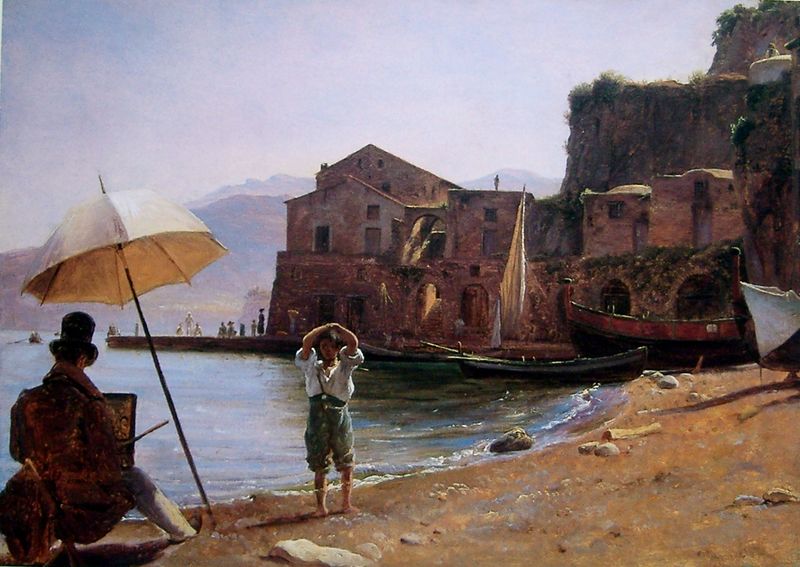
Titel: Der Maler und der Junge
Künstler: Thomas Fearnley
Schlagwörter: berg, blau, dunkel, felsen, gemälde, himmel, mann, meer, schatten, wasser, weiß, frauen, gelb, grün, impressionismus, landschaft, menschen, ocker, sand, see, sitzen, ufer, braun, fenster, hell, holz, hut, licht, männer, orange, schwarz, strasse, stuhl, dach, gras, haus, rot, schirm, schloss, sonnenschirm, weg, beige, leute, malerei, zylinder, hemd, hose, arme, stehen, stein, steine, porträt, öl, horizont, häuser, hügel, brücke, sonne, mantel, pose, sitzend, kind, boot, boote, balkon, bein, küste, schiff, schiffe, segel, segelboot, sommer, strand, wellen, modell, bogen, italien, süden, türen, berge, fels, gebirge, dorf, hafen, steg, treibholz, wogen, ruderboot, maler, staffelei, junge, model, grun, bucht, klippe, bögen, ruine, knabe, burg, kanu, schwimmen, urlaub, schuh, kunst, pinsel, wärme, efeu, zeichnen, mauern, hauser, italienisch, gemäde, mahler, seebad, strnad